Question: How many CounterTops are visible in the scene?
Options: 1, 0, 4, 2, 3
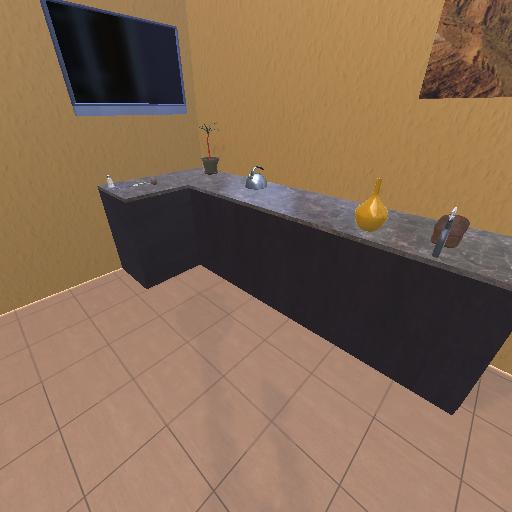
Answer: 1